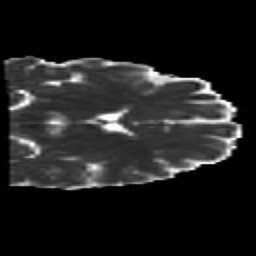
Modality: MD
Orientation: coronal
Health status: healthy
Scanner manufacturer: siemens
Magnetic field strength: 3 T
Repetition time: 10 s
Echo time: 0.092 s